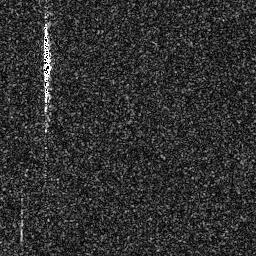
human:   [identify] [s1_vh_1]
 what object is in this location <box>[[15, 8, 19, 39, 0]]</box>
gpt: <ref>1 medium ship at the top left</ref>